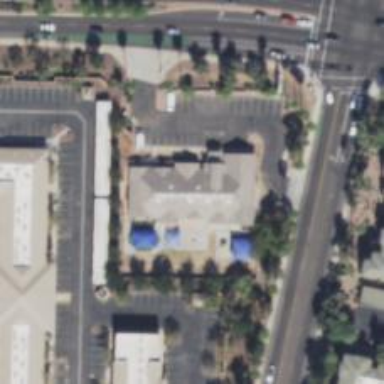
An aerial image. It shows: Kindergarten.